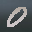
Label: 0